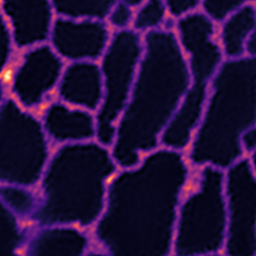
Label: Super-resolution ER image